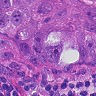
Metastatic tissue present: yes